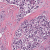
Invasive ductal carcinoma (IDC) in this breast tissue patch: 1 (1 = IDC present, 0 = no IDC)